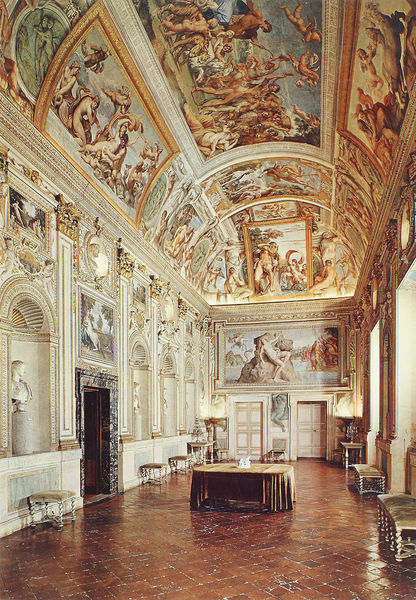
Titel: Deckenfresken der Galleria Farnese
Künstler: Annibale Carracci
Standort: Rom, Palazzo Farnese (EU - I - Latium)
Schlagwörter: felsen, gemälde, nackt, schatten, weiß, menschen, fenster, licht, marmor, raum, stuhl, stühle, tisch, tür, zimmer, schloss, tischdecke, boden, figur, gold, decke, engel, statue, brüste, ruhe, sitz, türen, bank, hocker, saal, figuren, kuppel, glanz, wandmalerei, stuck, freude, reflexion, galerie, foto, gang, nische, gewölbe, palast, schönheit, fliesen, flur, kachel, kacheln, pracht, bänke, gesims, götter, fresken, antikisierend, deckenfresken, kassetten, muschel, deckengemälde, fresko, büsten, fresco, frescos, freskos, glück, mamor, nischen, michelangelo, deckenmalerei, römische, neugierde, deckenfresko, korridor, gewälbe, innenaufnahme, tonnendach, struck, saal stuck, empfangszimmer, +schatten, hoocker